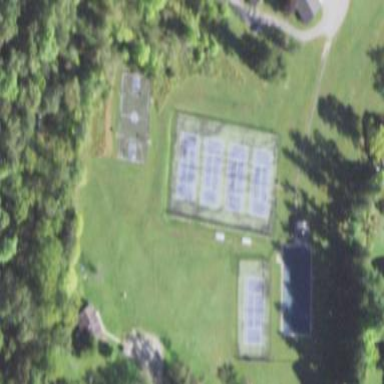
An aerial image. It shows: Tennis court on the leisure land pitch.